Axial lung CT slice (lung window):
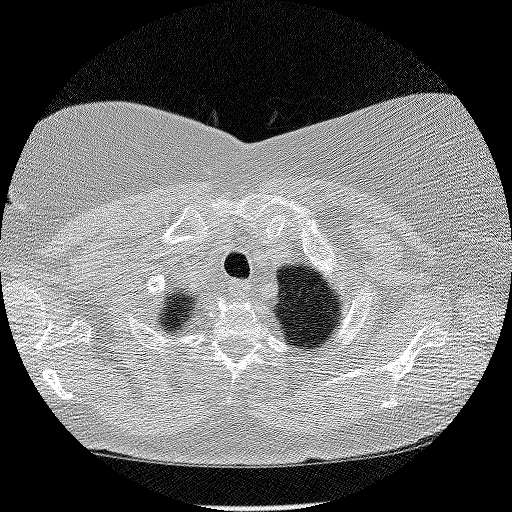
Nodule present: no